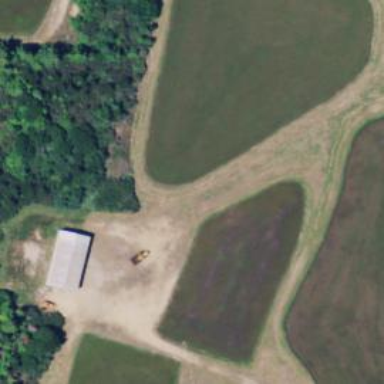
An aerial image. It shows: Farmland where cranberries are grown.